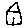
Label: house